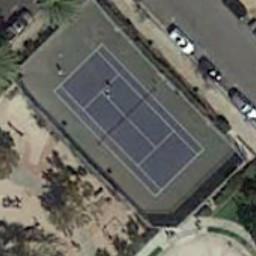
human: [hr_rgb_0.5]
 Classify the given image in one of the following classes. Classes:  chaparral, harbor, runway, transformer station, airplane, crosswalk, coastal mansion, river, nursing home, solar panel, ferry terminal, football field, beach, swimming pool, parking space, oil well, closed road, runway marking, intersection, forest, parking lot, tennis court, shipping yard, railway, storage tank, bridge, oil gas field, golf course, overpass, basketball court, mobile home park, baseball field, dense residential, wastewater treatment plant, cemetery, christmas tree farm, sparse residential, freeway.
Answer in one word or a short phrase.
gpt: tennis court